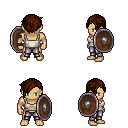
a pixel art fantasy rpg character, male body template, human, tanned skin, white pirate shirt, metal pants, brown pixie cut hairstyle, shield, four views (front, back, left, right), 2x2 character sprite sheet, small pixel art, hard edges, no anti-aliasing